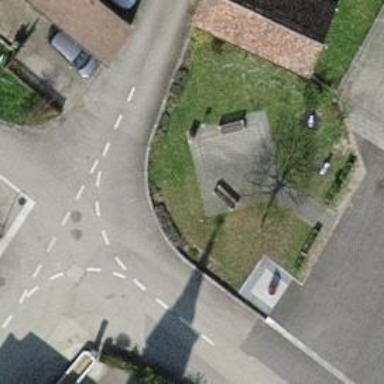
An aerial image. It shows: Brown bench in the vicinity.